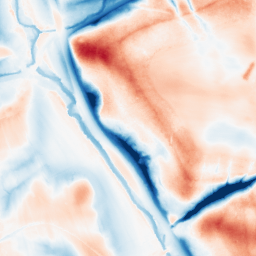
Category: classical
Decomposition family: uniform
Decomposition parameters: size: 50
Upsampling method: sinc_blackman
Upsampling parameters: scale: 2
kernel_size: 16
Upsampling scale: 2